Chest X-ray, AP view. Patient: 42 years old, sex M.
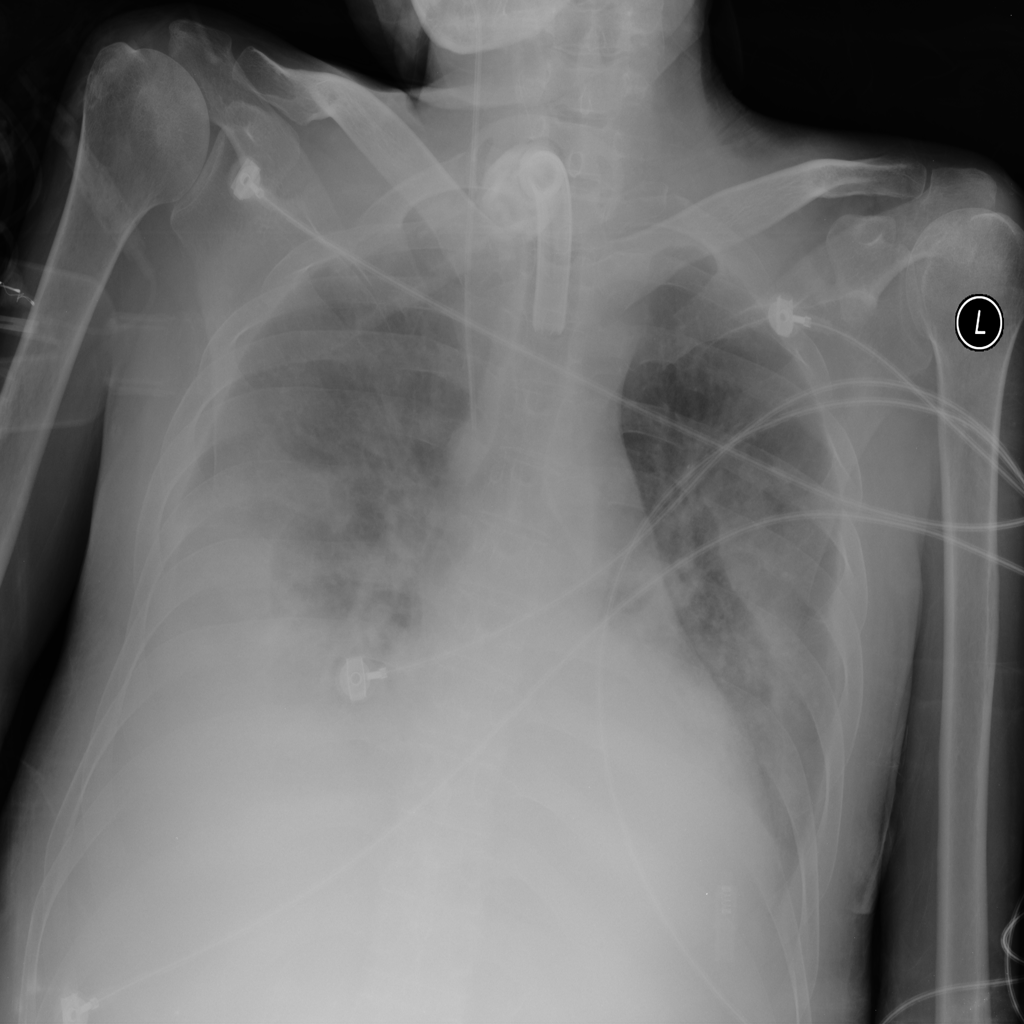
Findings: No Finding